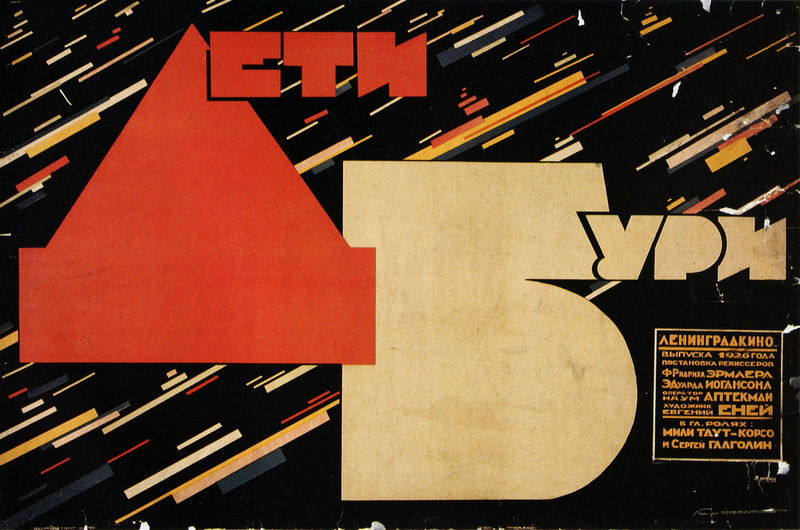
Titel: Kinder des Sturms
Standort: Zürich
Institution: Museum für Gestaltung, Plakatsammlung
Schlagwörter: blau, weiß, dreieck, gelb, komposition, ocker, bunt, hintergrund, orange, schwarz, dach, rot, beige, rahmen, schrift, moderne, russland, abstrakt, farben, flächen, modern, grafik, graphik, steifen, werbung, querformat, spitz, streifen, balken, striche, rechtecke, regen, linie, druck, initialen, text, buchstaben, plakat, moskau, ausstellung, diagonal, schreiben, diagonale, waagerecht, quadrat, typographie, konstruktivismus, weltall, russisch, wörter, textblock, kyrillisch, buchtaben, sowjetunion, udssr, rechecke, diagolan